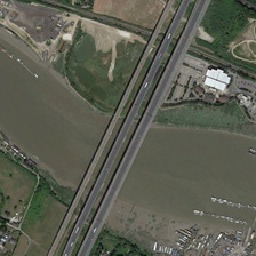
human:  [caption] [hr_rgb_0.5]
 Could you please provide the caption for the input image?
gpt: there are three strip shaped road across the broad surface of the river .

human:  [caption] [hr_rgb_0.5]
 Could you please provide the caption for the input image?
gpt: there is three roads parallel with each other over the river which some boats are parked along .

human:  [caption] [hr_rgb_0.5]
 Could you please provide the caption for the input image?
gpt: three bridges are across the grey river connecting green plains .

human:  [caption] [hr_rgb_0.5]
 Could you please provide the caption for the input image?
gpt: three paralleled long straight bridges traverse the curved river .

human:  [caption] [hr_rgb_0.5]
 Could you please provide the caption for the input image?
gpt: many green plants and several buildings are in two sides of a river with three parallel bridges and a port .